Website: lowes
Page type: review-order
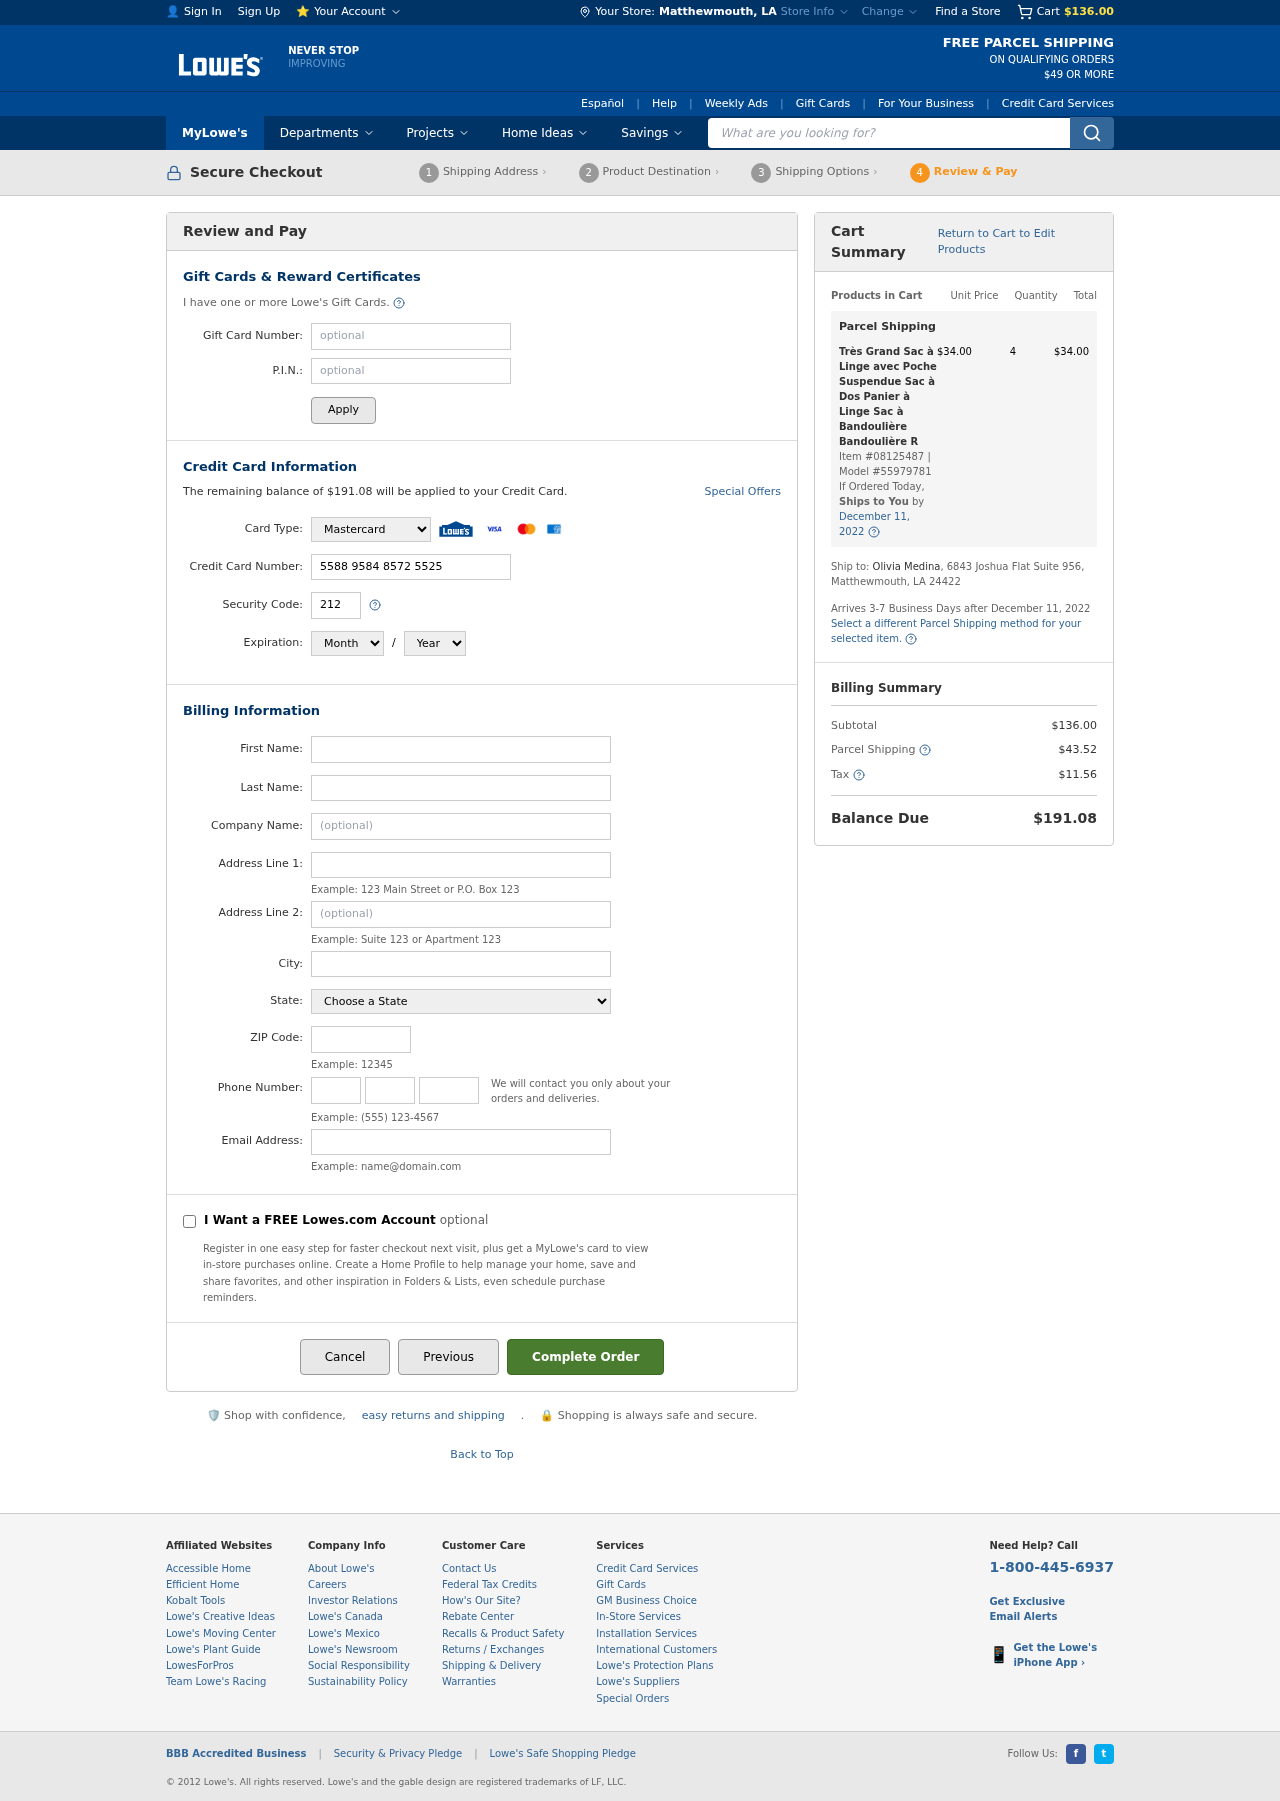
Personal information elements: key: PII_CARD_CVV
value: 212
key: PII_CARD_EXPIRY_MONTH
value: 01
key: PII_CARD_EXPIRY_YEAR
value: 28
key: PII_CARD_NUMBER
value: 5588 9584 8572 5525
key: PII_CARD_TYPE
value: Mastercard
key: PII_CITY
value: Matthewmouth
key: PII_CITY_STATE
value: Matthewmouth, LA
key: PII_EMAIL
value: omedina@yahoo.com
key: PII_FIRSTNAME
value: Olivia
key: PII_LASTNAME
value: Medina
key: PII_PHONE_AREA
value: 450
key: PII_PHONE_PREFIX
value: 376
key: PII_PHONE_SUFFIX
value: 2168
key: PII_POSTCODE
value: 24422
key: PII_STATE
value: Louisiana
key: PII_STREET
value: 6843 Joshua Flat Suite 956
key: PII_STREET2
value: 6843 Joshua Flat Suite 956
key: PII_FULLNAME2
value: Olivia Medina
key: PII_STATE_ABBR
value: LA
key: PII_POSTCODE_FULL
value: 24422
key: PII_CITY_STATE_ZIP
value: Matthewmouth, LA 24422
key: PII_POSTCODE_NUMERIC
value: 24422
Product elements: key: PRODUCT1_NAME
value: Très Grand Sac à Linge avec Poche Suspendue Sac à Dos Panier à Linge Sac à Bandoulière Bandoulière R
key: PRODUCT1_PRICE
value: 34
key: PRODUCT1_QUANTITY
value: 4
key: PRODUCT1_ITEM_NUMBER
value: Item #08125487
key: PRODUCT1_MODEL_NUMBER
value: Model #55979781
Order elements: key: ORDER_SUBTOTAL
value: $136.00
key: ORDER_BALANCE_DUE
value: $191.08
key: ORDER_SHIPPING_DATE
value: December 11, 2022
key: ORDER_ITEM_TOTAL
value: $34.00
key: ORDER_SHIPPING_DATE2
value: December 11, 2022
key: ORDER_SHIPPING_COST
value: $43.52
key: ORDER_TAX
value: $11.56
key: ORDER_TOTAL
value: $191.08
Search elements: key: HEADER_SEARCH
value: What are you looking for?